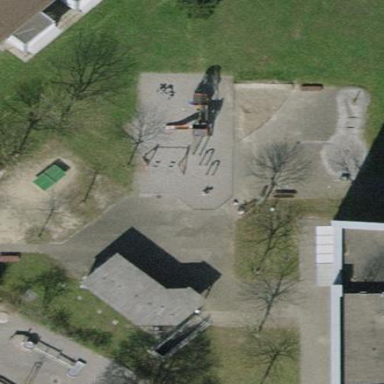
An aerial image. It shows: Playground area for leisure activities on the land.